Question: I have ViewController inside static lib.
Also have public interface to
- -
Is it possible to show my ViewController as popup in other viewController and what is the best way to do it?
I suppose that I have to add my viewController view as subView to other ViewController view.
But it should be complete logic to switch between popup mode and pushing my viewController into navigationController.
Popup should looks like FBDialog:

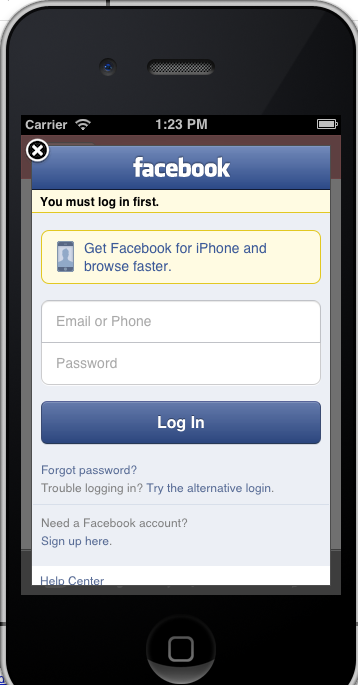
Answer: set the view size of that view controller,and add it in the parentviewcontroller using addsubview method'[[self view] addSubview:bar];'.when your process is over then use remove from superview method to delete that view lke this '[presentingController.view removeFromSuperview];'.